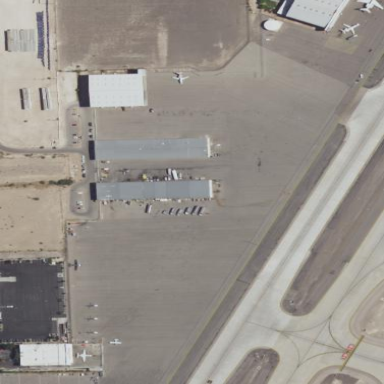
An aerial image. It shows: Apron at the airport.